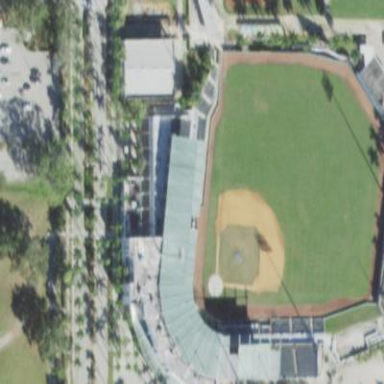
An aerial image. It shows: Baseball stadium field located in leisure land pitch.